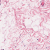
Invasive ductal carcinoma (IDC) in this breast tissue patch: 0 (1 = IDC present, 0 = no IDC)